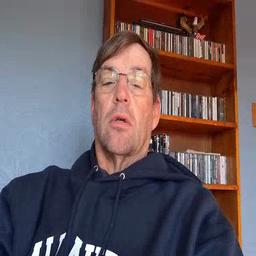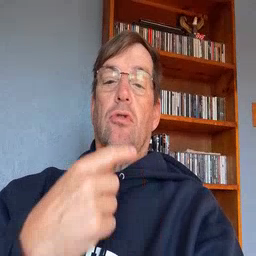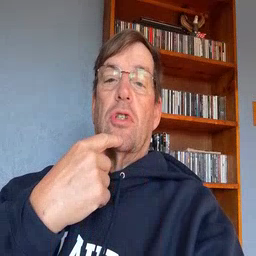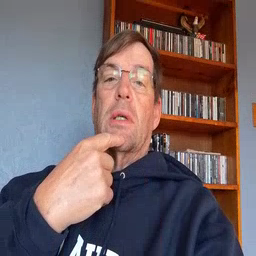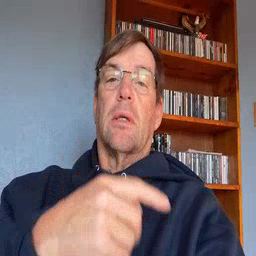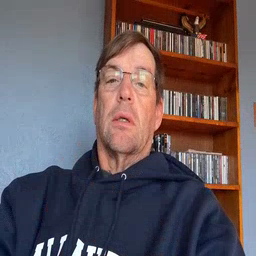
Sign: chin